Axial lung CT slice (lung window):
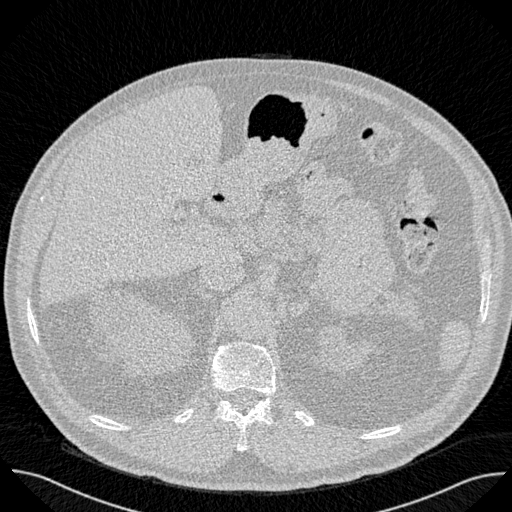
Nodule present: no